Question: I am working on porting a VB6 application to .NET and one of the desired UI elements is a horizontal listbox. I can't seem to figure out how to replicate this in .NET.
1. Can this be done with basic winforms?
2. How would you replicate this?
Sample:

The VB6 code that will replicate the above image:
'''
Private Sub Form_Load()
lst_horizontal(1).FontSize = 6
Dim iMaxChoices As Integer
iMaxChoices = 10
For i = 1 To iMaxChoices
lst_horizontal(1).AddItem (" " + CStr(i))
Next i
End Sub
Private Sub lst_horizontal_Click(Index As Integer)
Dim iMaxChoices As Integer
iMaxChoices = 10
For i = 0 To iMaxChoices - 1
If lst_horizontal(1).Selected(i) Then
Debug.Print ("Item " + CStr(i + 1) + " selected")
End If
Next i
'''
Weasel words: I can figure out how to replicate this in Silverlight/XAML, but this app can't be done in that fashion.
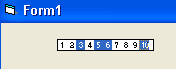
Answer: This is supported in Winforms as well. Set the MultiColumn property to True, the ColumnWidth property to, say, 15. Producing: